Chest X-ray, PA view. Patient: 30 years old, sex F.
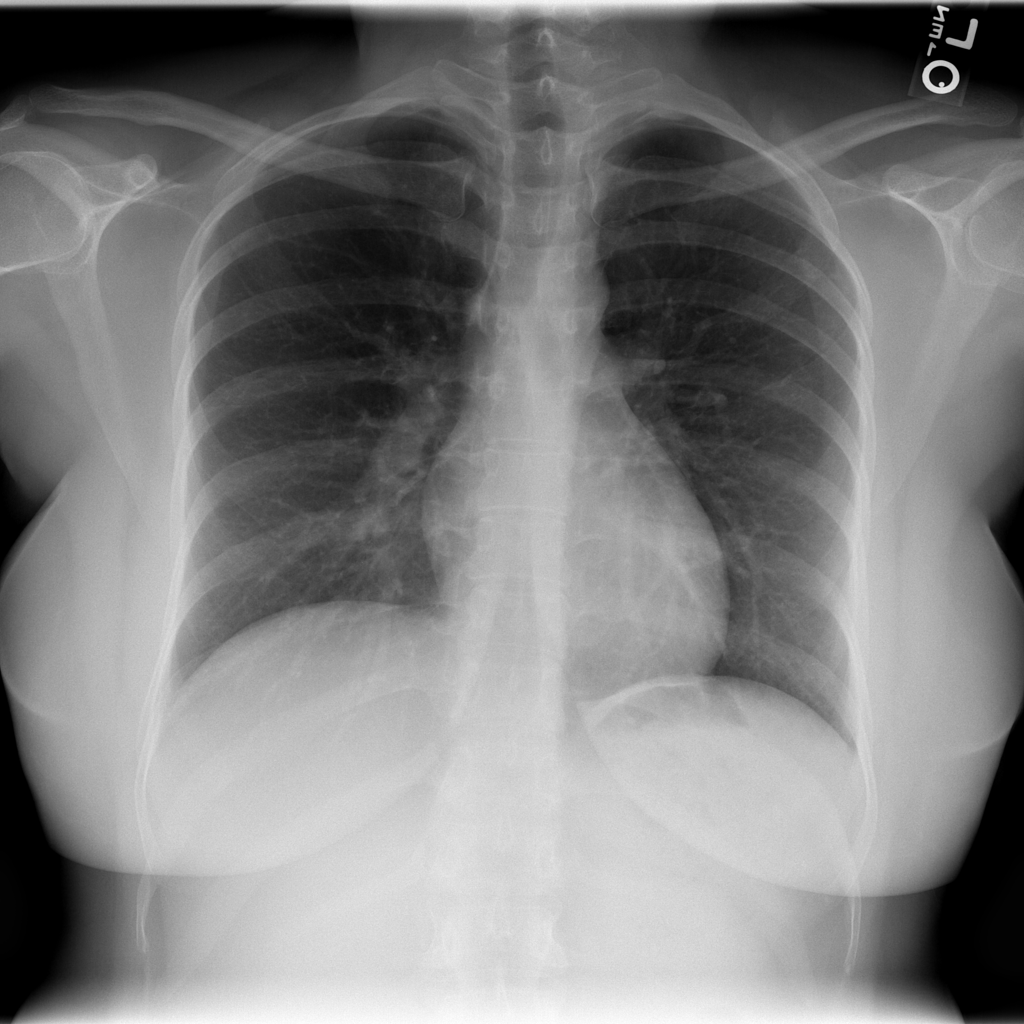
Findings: No Finding